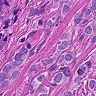
Metastatic tissue present: yes